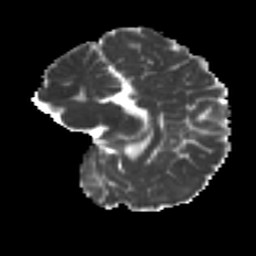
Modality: MD
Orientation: sagittal
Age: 39
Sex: female
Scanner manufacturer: ge
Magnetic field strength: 3 T
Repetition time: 7.8 s
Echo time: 0.0609 s